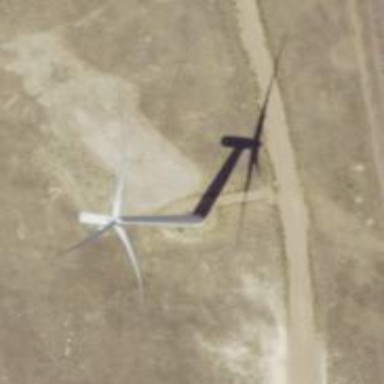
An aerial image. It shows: Wind generator powered by horizontal-axis wind turbine.